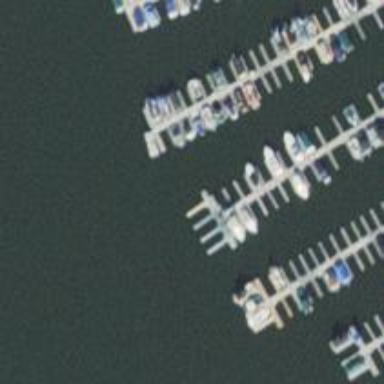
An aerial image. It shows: Man-made pier.